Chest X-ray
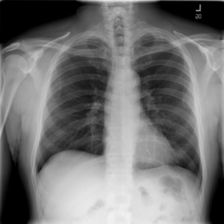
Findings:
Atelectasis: negative
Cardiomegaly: negative
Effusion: negative
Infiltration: negative
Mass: positive
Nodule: negative
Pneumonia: negative
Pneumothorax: negative
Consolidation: negative
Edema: negative
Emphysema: negative
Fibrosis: negative
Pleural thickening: negative
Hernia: negative